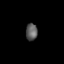
Tissue: lung
Cell type: Epithelial cells
Senescence score: 0.2259
Nuclear area (px): 192
Mean DAPI intensity: 92.839